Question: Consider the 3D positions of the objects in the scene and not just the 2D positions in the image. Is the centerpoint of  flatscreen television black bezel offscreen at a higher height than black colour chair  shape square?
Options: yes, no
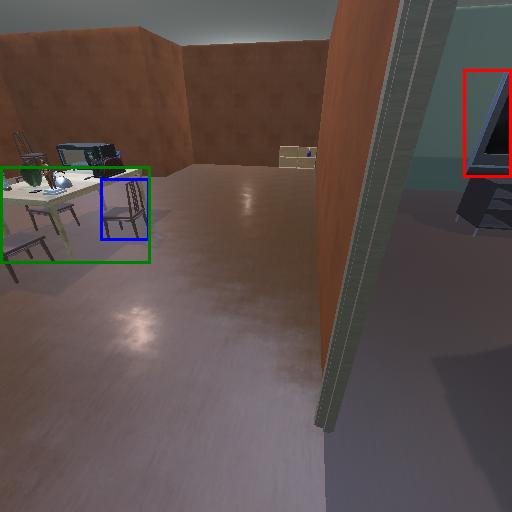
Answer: yes